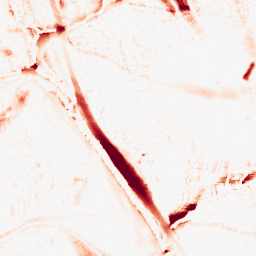
Category: morphological
Decomposition family: morphological_ellipse
Decomposition parameters: operation: opening
width: 20
height: 30
Upsampling method: sinc_blackman
Upsampling parameters: scale: 2
kernel_size: 16
Upsampling scale: 2